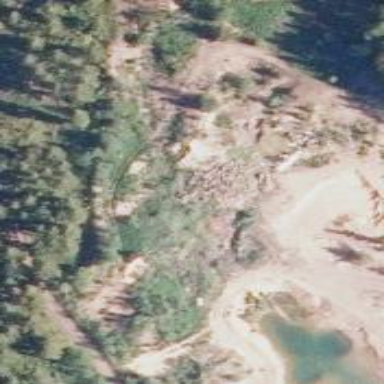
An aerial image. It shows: Quarry area.